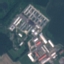
Label: Industrial